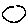
Label: circle